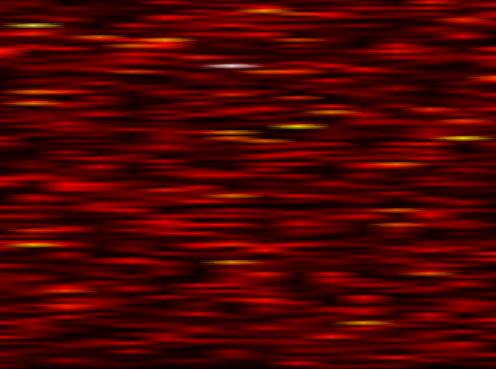
Label: FOFDM